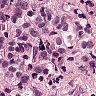
Metastatic tissue present: yes